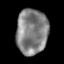
Tissue: lung
Cell type: T cells
Senescence score: 0.189
Nuclear area (px): 1403
Mean DAPI intensity: 129.785